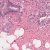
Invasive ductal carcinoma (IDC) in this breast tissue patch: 1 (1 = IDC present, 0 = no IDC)